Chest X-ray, PA view. Patient: 26 years old, sex F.
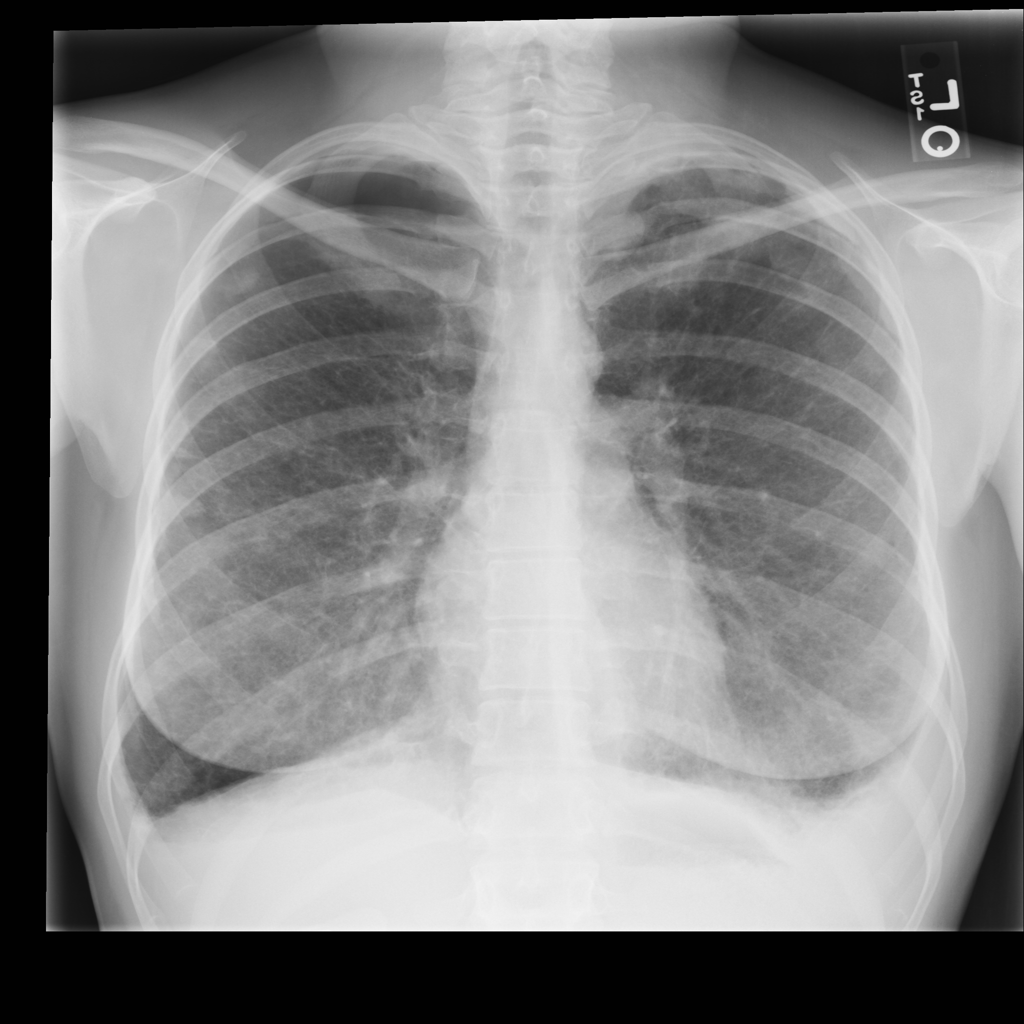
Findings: Effusion, Nodule